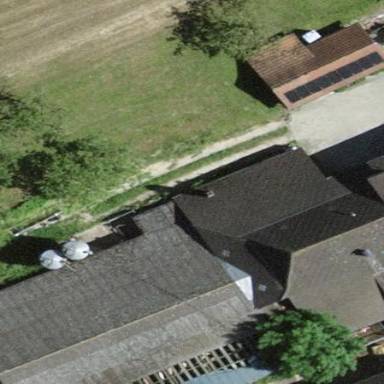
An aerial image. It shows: Farm building.